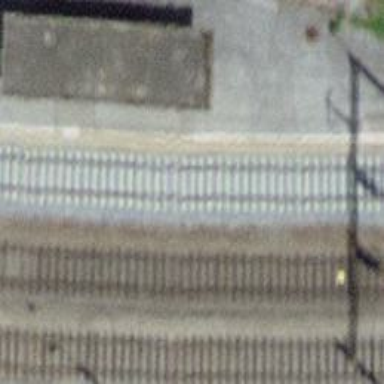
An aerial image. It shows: Stop position for public transport on the railway.